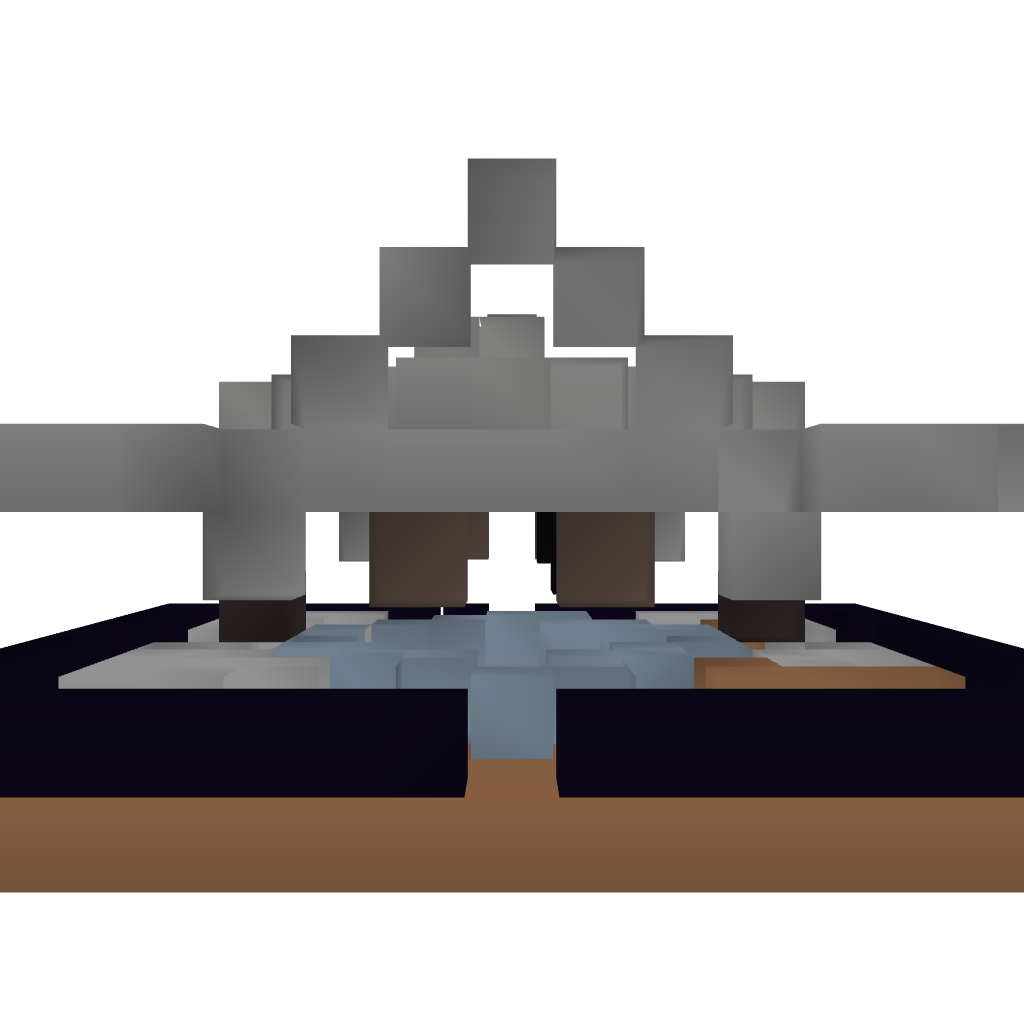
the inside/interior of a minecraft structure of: small-medieval-peasant-house